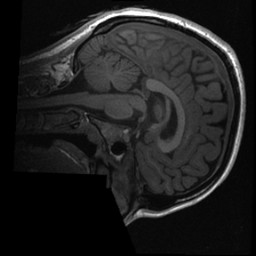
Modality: T1w
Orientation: sagittal